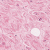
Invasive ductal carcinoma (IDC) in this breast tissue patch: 0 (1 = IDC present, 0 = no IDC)